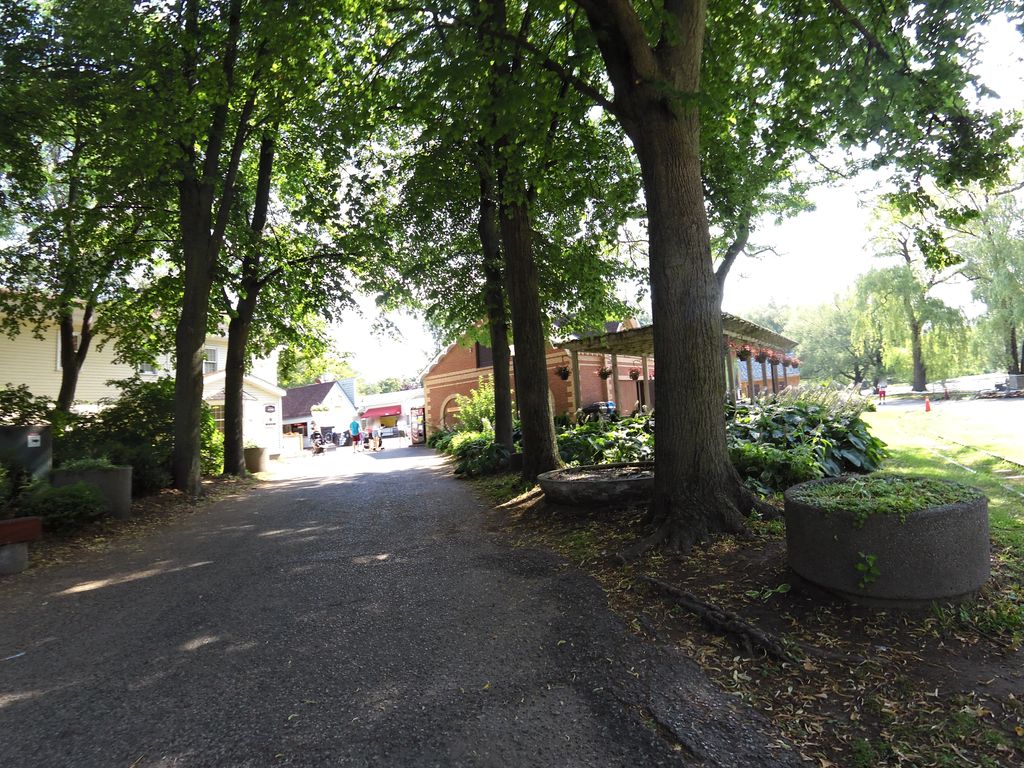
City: toronto